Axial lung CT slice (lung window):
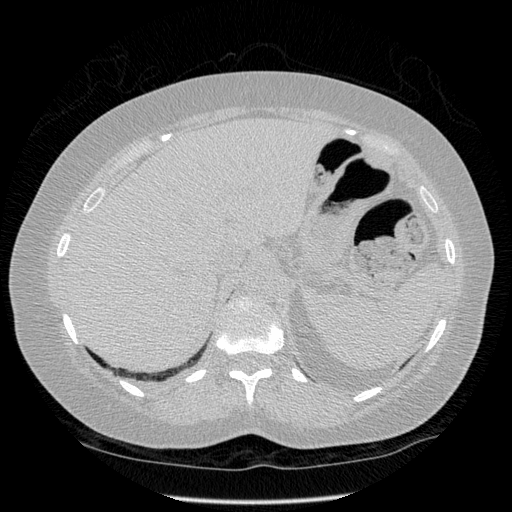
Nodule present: no